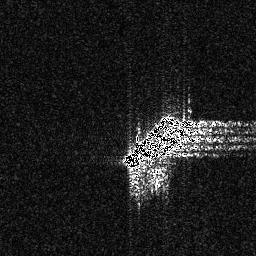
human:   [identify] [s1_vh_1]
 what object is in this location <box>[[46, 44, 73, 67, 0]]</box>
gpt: <ref>1 large ship at the center</ref>